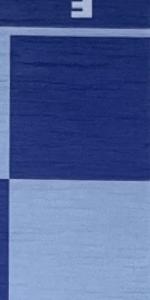
Label: Empty